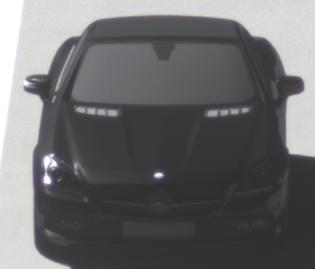
Make: Mercedes-Benz
Model: SLK 200
Detailed model: SLK-Class (172)
Model produced from: 2011/03
Model produced until: 2015/04
Doors: 2
Color: black
Road condition: dry road
Daytime: morning or afternoon
Contrast: high contrast